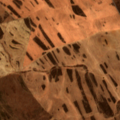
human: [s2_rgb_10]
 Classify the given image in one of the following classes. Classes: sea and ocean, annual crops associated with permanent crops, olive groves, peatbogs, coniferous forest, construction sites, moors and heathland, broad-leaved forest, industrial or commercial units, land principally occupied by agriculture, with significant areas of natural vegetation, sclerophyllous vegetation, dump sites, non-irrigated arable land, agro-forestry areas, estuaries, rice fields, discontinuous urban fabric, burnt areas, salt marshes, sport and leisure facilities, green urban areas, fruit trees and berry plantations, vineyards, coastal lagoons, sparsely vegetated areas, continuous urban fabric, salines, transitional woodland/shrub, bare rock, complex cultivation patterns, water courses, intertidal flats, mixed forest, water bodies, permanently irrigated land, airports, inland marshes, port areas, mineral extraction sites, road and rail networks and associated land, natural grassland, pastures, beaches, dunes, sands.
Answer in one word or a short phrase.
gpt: non-irrigated arable land, land principally occupied by agriculture, with significant areas of natural vegetation, transitional woodland/shrub